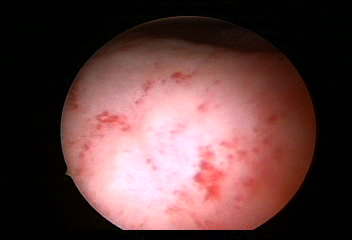
Modality: WLC
Class: Normal mucosa
Bladder cancer association: No